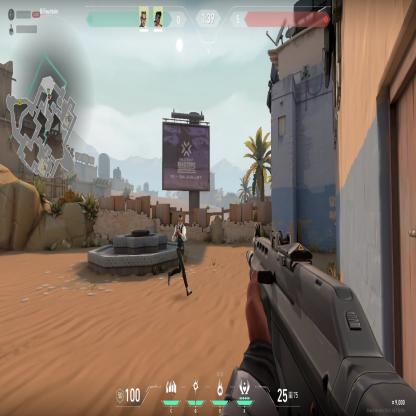
Label: teammate